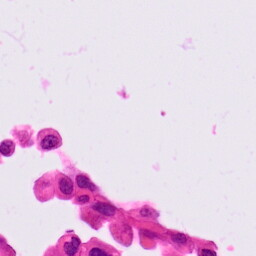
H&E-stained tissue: Lung